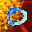
Label: 0